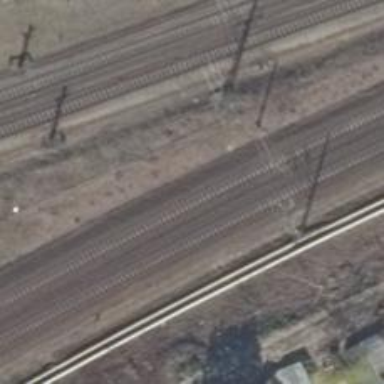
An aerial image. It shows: Railway signal.